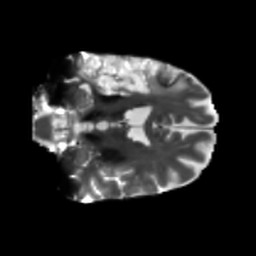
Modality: T2w
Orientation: coronal
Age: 56
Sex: male
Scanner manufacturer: siemens
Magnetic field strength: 3 T
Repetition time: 5.47 s
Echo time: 0.0854 s